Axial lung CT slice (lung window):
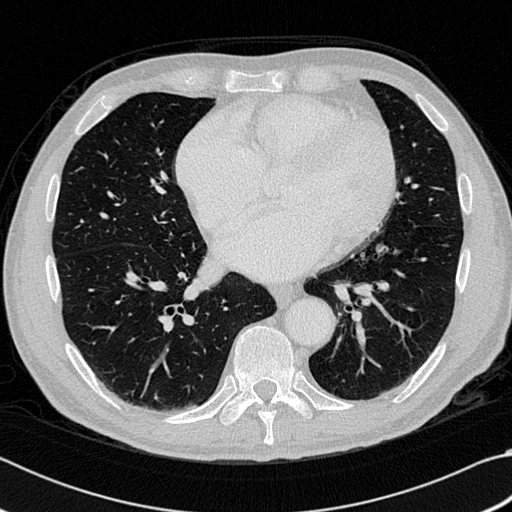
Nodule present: no